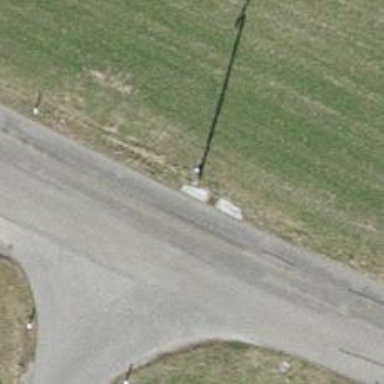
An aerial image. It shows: Power pole.